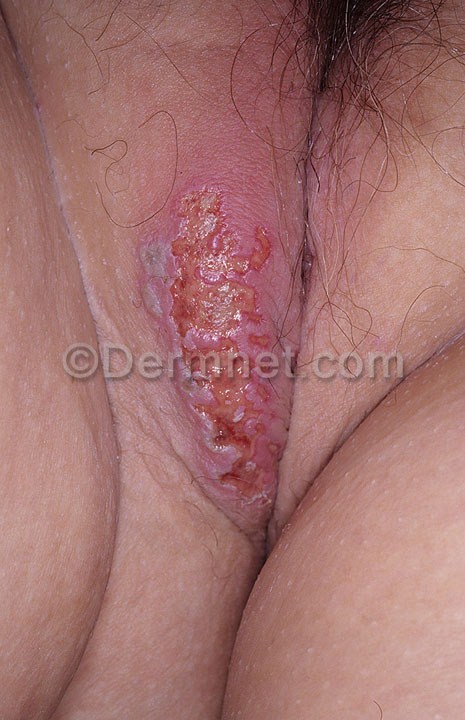
Disease: Warts Molluscum and other Viral Infections